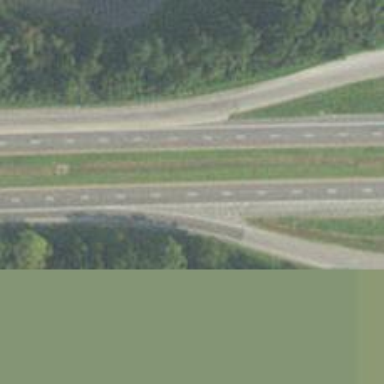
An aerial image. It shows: Expressway with asphalt surface and classified as primary highway.